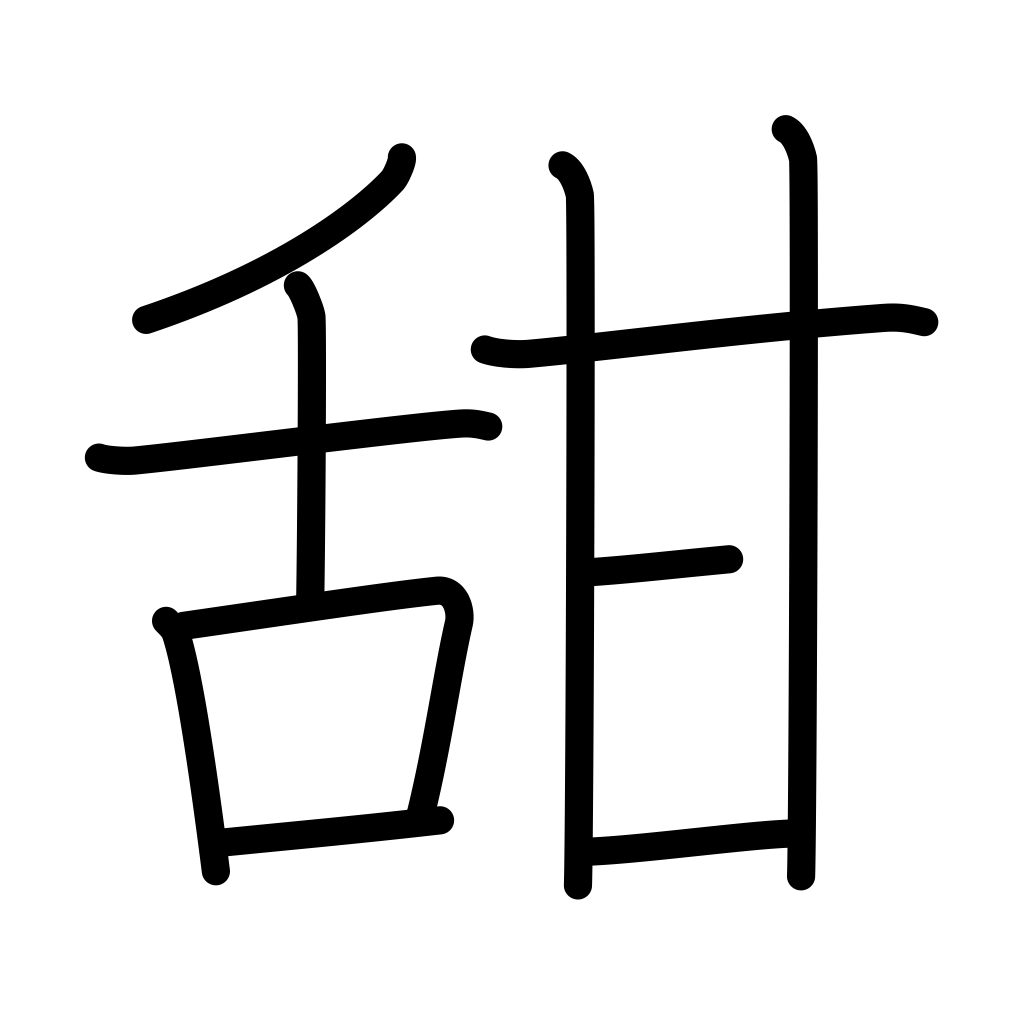
Meaning: sweet